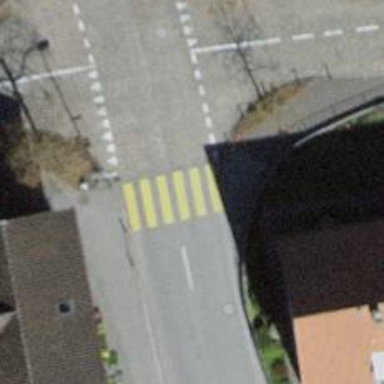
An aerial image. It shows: Marked road crossing with visible crossing markings.